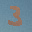
Label: 3